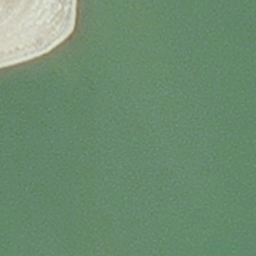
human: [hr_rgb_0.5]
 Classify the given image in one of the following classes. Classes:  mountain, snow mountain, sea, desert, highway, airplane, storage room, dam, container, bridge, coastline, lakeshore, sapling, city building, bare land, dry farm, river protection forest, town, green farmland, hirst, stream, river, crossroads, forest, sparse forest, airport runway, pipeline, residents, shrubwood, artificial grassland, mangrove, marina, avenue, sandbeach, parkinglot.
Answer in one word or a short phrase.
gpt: hirst